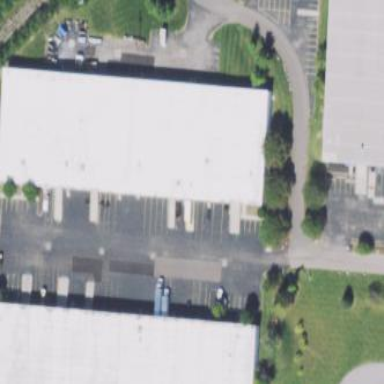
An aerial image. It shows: Warehouse.